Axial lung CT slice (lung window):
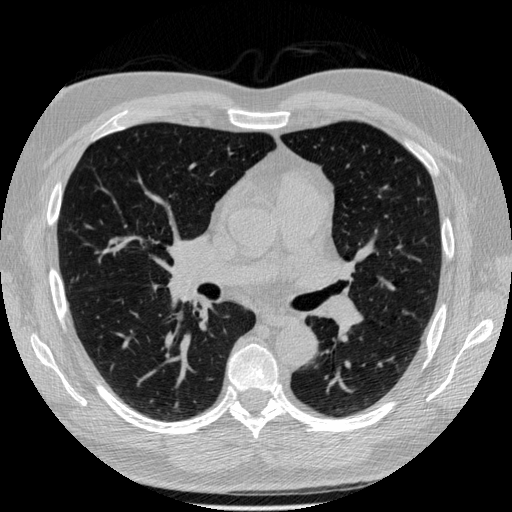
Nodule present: no